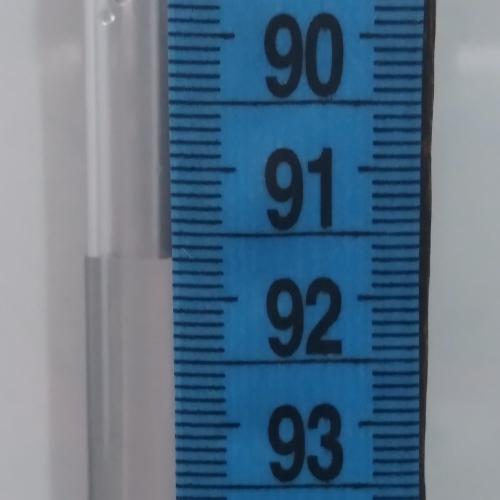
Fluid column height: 91.7 cm